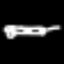
Label: airplane